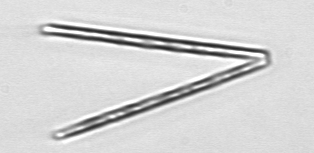
Label: Thalassionema